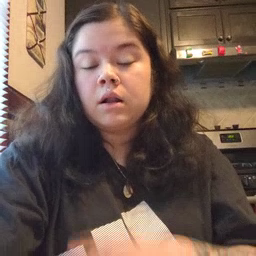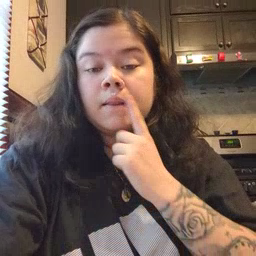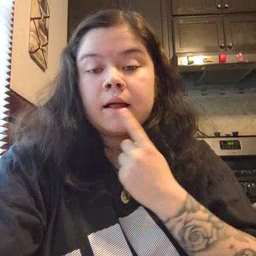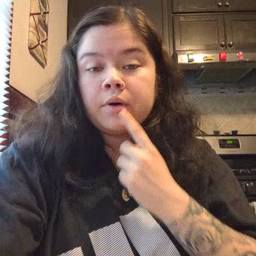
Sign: lips